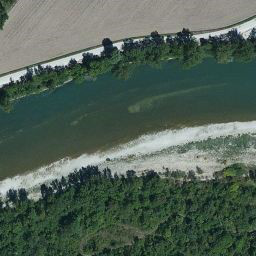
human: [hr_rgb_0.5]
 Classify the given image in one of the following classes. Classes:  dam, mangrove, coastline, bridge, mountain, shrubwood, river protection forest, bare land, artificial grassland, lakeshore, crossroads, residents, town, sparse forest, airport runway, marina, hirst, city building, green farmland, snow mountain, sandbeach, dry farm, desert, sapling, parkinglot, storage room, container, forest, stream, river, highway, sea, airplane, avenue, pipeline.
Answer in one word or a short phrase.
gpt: river